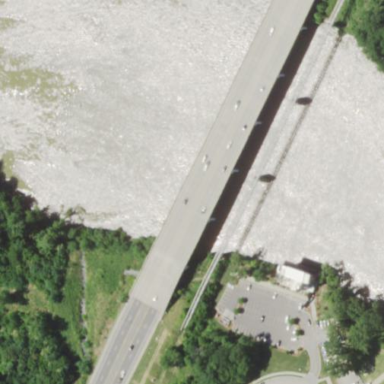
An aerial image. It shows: Man-made bridge.